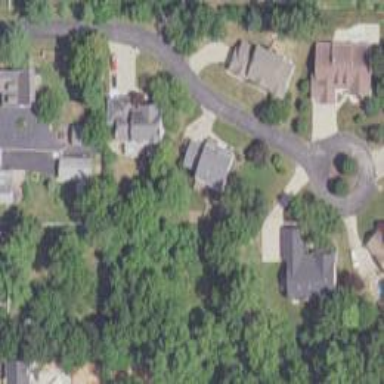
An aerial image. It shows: Residential area composed of single-family homes.